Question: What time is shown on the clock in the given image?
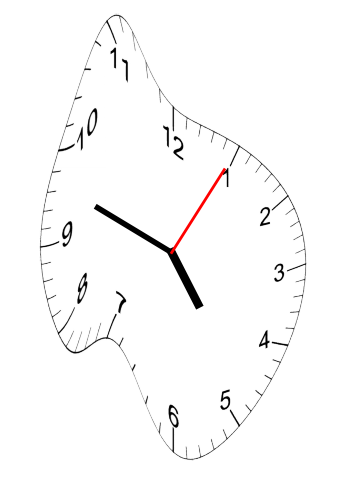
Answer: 04:48:05